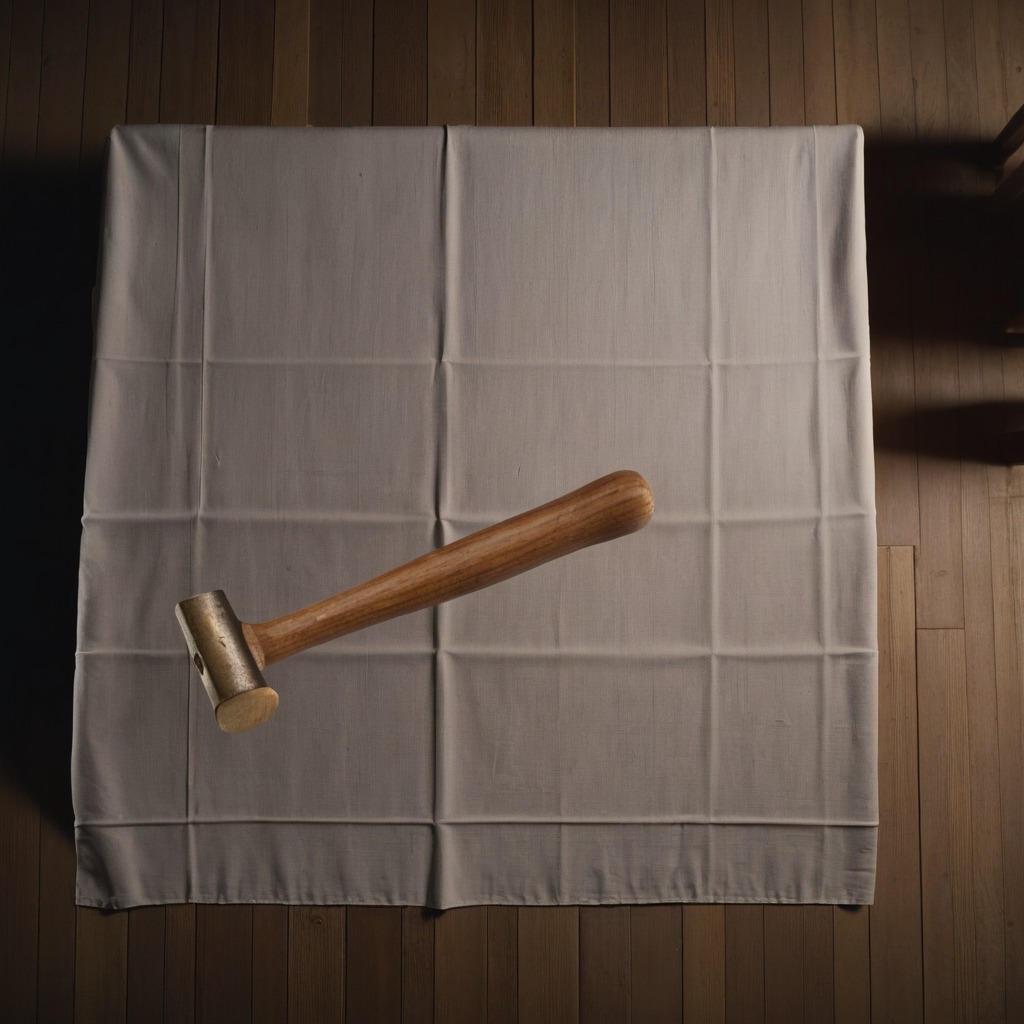
A hammer lies on the wooden table.